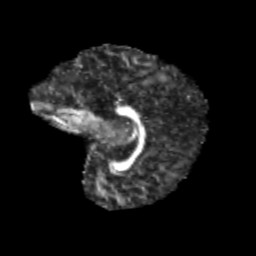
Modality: FA
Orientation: sagittal
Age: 10
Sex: male
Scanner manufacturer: siemens
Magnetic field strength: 3 T
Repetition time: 3.8 s
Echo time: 0.07 s